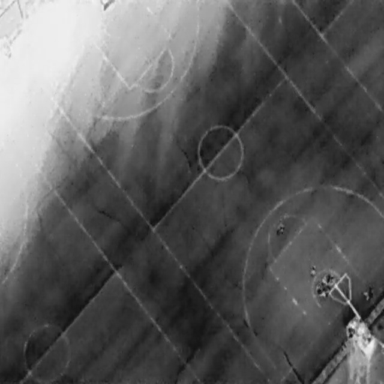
There are seven People in the infrared image.